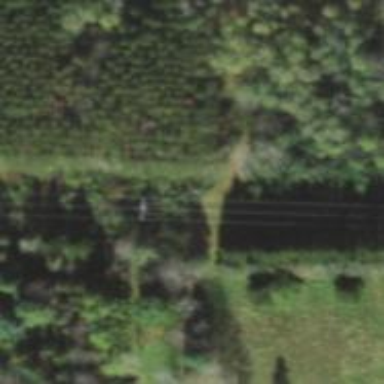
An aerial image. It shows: Power pole.